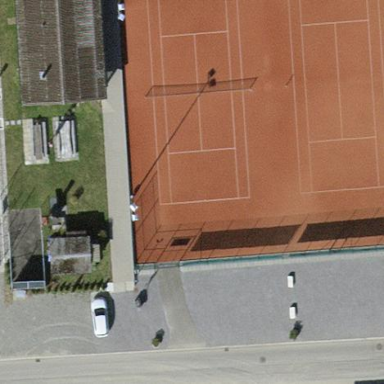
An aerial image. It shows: Tennis court in leisure pitch.